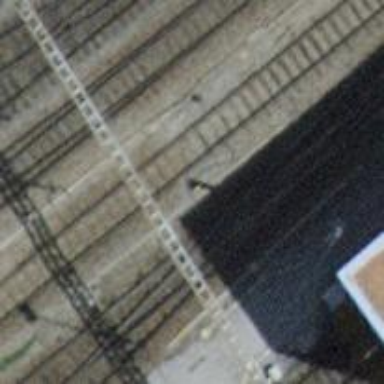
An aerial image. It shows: Railway switch.